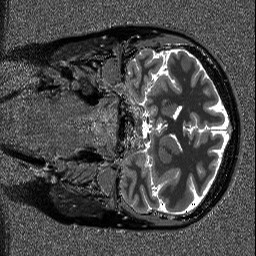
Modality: T1map
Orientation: coronal
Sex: female